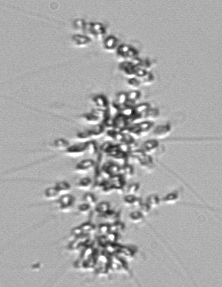
Label: Chaetoceros_didymus_TAG_external_flagellate